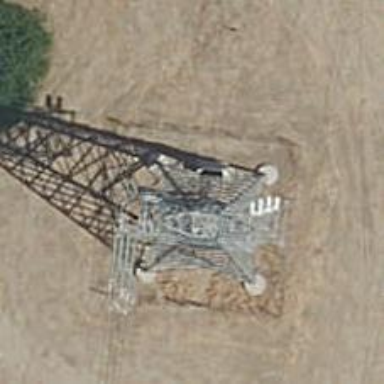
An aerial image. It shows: Power line with three cables.